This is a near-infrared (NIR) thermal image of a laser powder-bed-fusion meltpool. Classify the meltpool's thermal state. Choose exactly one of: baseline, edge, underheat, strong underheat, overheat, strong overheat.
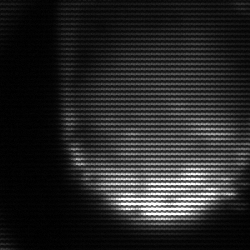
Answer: edge